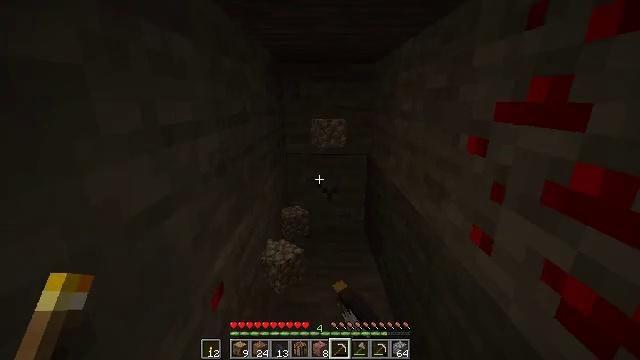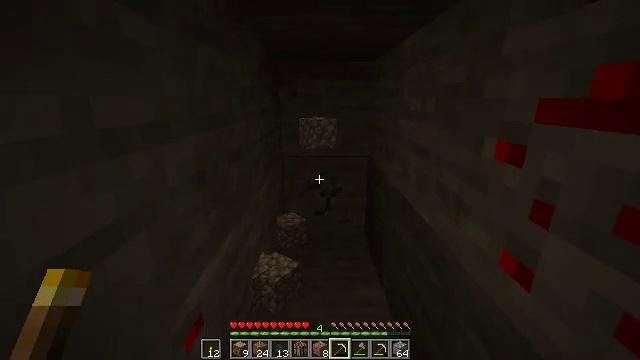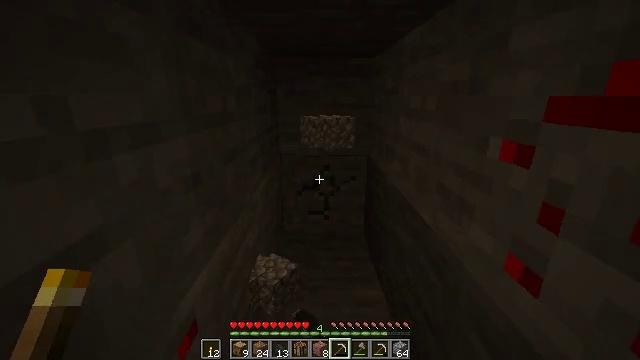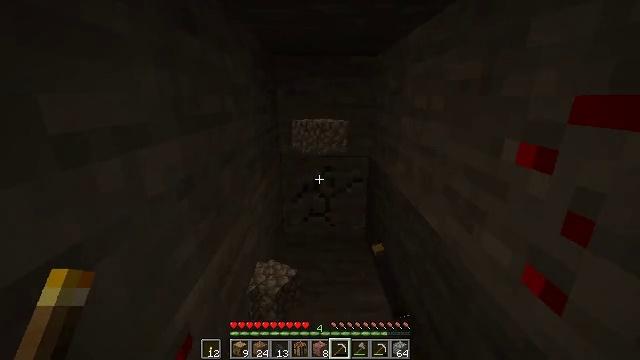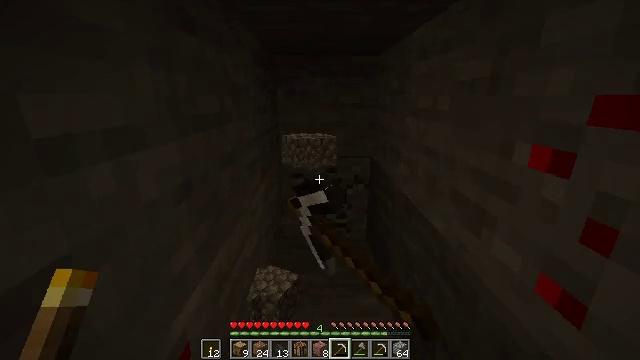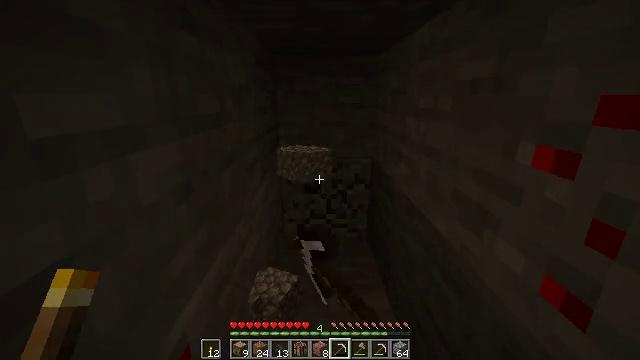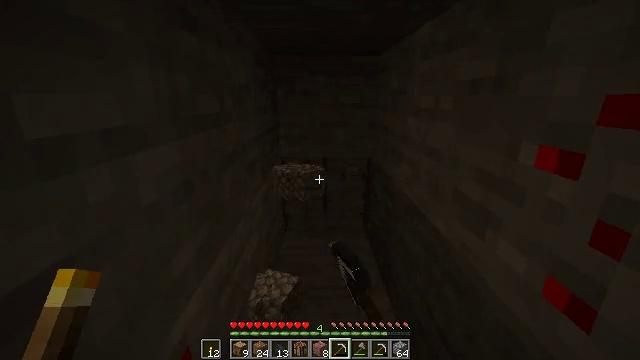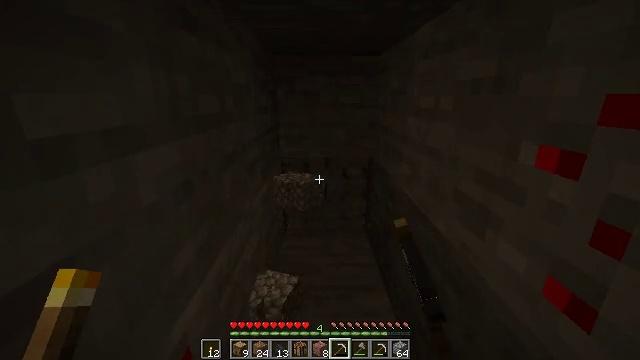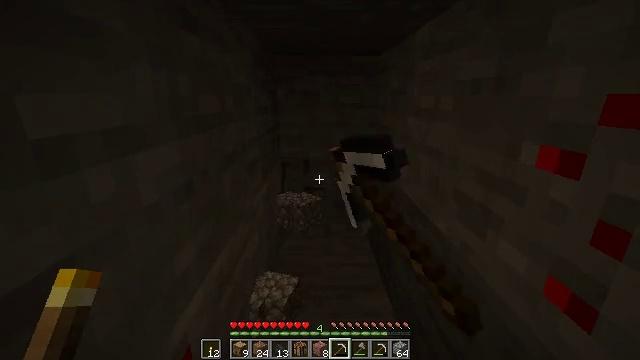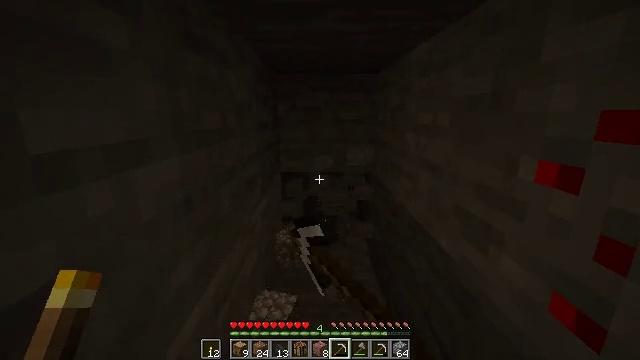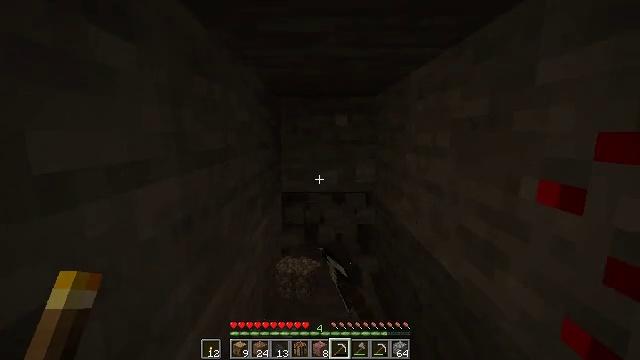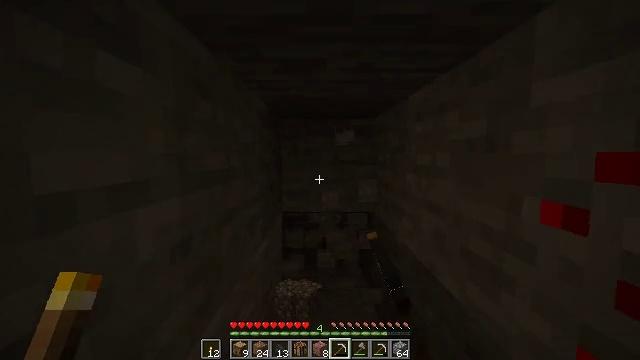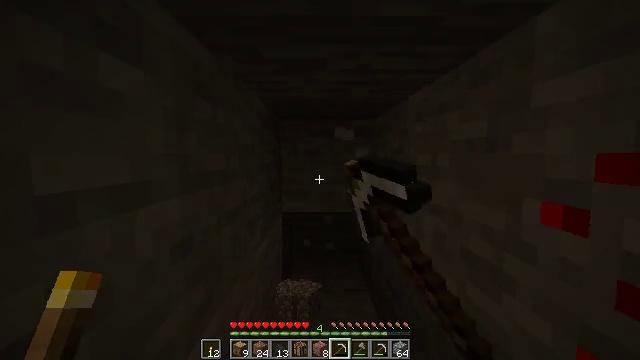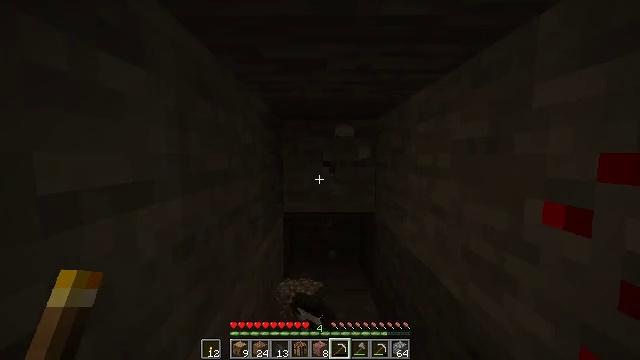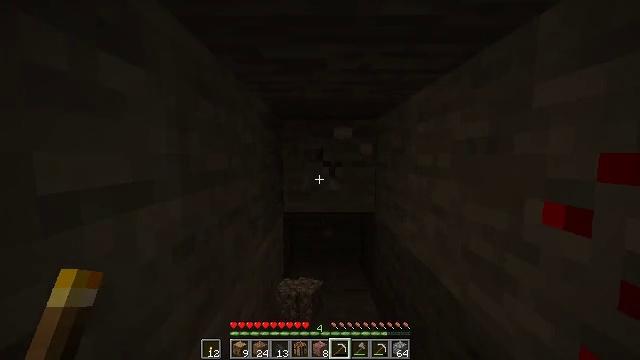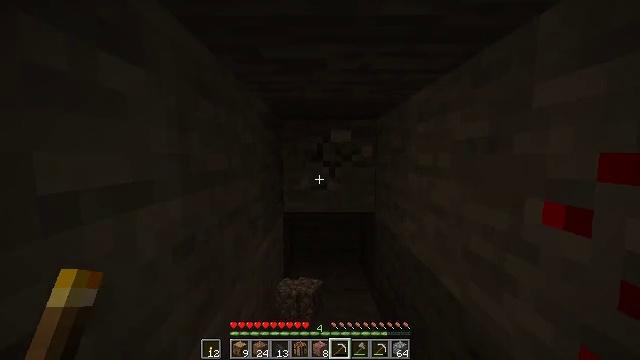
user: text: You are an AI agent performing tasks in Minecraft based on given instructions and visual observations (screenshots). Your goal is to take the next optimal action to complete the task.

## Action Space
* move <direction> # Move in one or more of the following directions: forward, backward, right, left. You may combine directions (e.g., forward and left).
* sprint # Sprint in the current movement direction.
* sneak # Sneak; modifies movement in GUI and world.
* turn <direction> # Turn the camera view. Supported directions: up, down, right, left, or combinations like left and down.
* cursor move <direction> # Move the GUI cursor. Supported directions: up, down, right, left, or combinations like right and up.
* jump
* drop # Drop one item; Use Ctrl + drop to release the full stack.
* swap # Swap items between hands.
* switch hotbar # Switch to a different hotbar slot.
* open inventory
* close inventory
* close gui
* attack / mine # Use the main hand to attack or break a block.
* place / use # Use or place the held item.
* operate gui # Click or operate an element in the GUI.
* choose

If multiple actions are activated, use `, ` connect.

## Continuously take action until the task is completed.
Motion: motion action
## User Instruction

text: Dig up the stone with a tool.
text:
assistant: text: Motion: attack / mine
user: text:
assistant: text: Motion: attack / mine
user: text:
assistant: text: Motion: attack / mine
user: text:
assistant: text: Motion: attack / mine
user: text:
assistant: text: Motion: attack / mine
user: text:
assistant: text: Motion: attack / mine
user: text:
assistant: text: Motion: attack / mine
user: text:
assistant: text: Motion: attack / mine
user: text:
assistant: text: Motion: turn up, attack / mine
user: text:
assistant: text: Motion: turn up, attack / mine
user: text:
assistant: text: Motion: turn up, attack / mine
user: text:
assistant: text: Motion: attack / mine
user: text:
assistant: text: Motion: attack / mine
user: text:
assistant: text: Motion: attack / mine
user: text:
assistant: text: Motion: attack / mine
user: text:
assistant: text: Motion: move forward, attack / mine
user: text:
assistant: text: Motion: move forward, attack / mine
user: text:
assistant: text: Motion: move forward, attack / mine
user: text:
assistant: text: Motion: move forward, attack / mine
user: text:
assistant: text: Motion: attack / mine
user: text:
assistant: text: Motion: attack / mine
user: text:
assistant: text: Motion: attack / mine
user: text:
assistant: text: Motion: attack / mine
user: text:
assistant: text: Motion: attack / mine
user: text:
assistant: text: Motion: attack / mine
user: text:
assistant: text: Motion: attack / mine
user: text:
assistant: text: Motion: attack / mine
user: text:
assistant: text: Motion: attack / mine
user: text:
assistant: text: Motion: attack / mine
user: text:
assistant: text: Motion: attack / mine